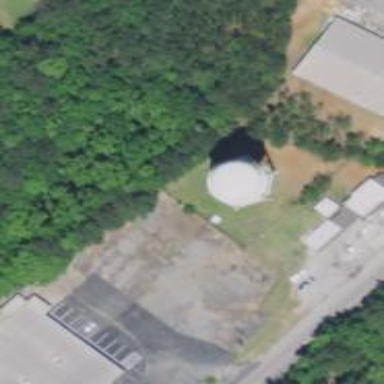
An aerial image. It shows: Water tower that is man-made.